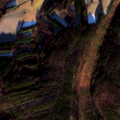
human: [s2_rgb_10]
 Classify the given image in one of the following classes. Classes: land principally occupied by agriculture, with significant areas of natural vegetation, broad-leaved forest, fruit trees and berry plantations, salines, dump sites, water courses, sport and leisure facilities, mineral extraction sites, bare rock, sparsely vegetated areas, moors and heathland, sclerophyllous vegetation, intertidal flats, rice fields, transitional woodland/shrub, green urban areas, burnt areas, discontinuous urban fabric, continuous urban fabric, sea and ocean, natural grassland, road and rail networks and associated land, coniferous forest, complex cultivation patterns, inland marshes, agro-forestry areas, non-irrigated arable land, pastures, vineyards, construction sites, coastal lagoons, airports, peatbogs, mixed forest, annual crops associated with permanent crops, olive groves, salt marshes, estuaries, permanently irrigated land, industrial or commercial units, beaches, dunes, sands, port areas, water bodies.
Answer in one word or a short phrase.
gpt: discontinuous urban fabric, non-irrigated arable land, broad-leaved forest, mixed forest